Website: ulta-beauty
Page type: billing-address
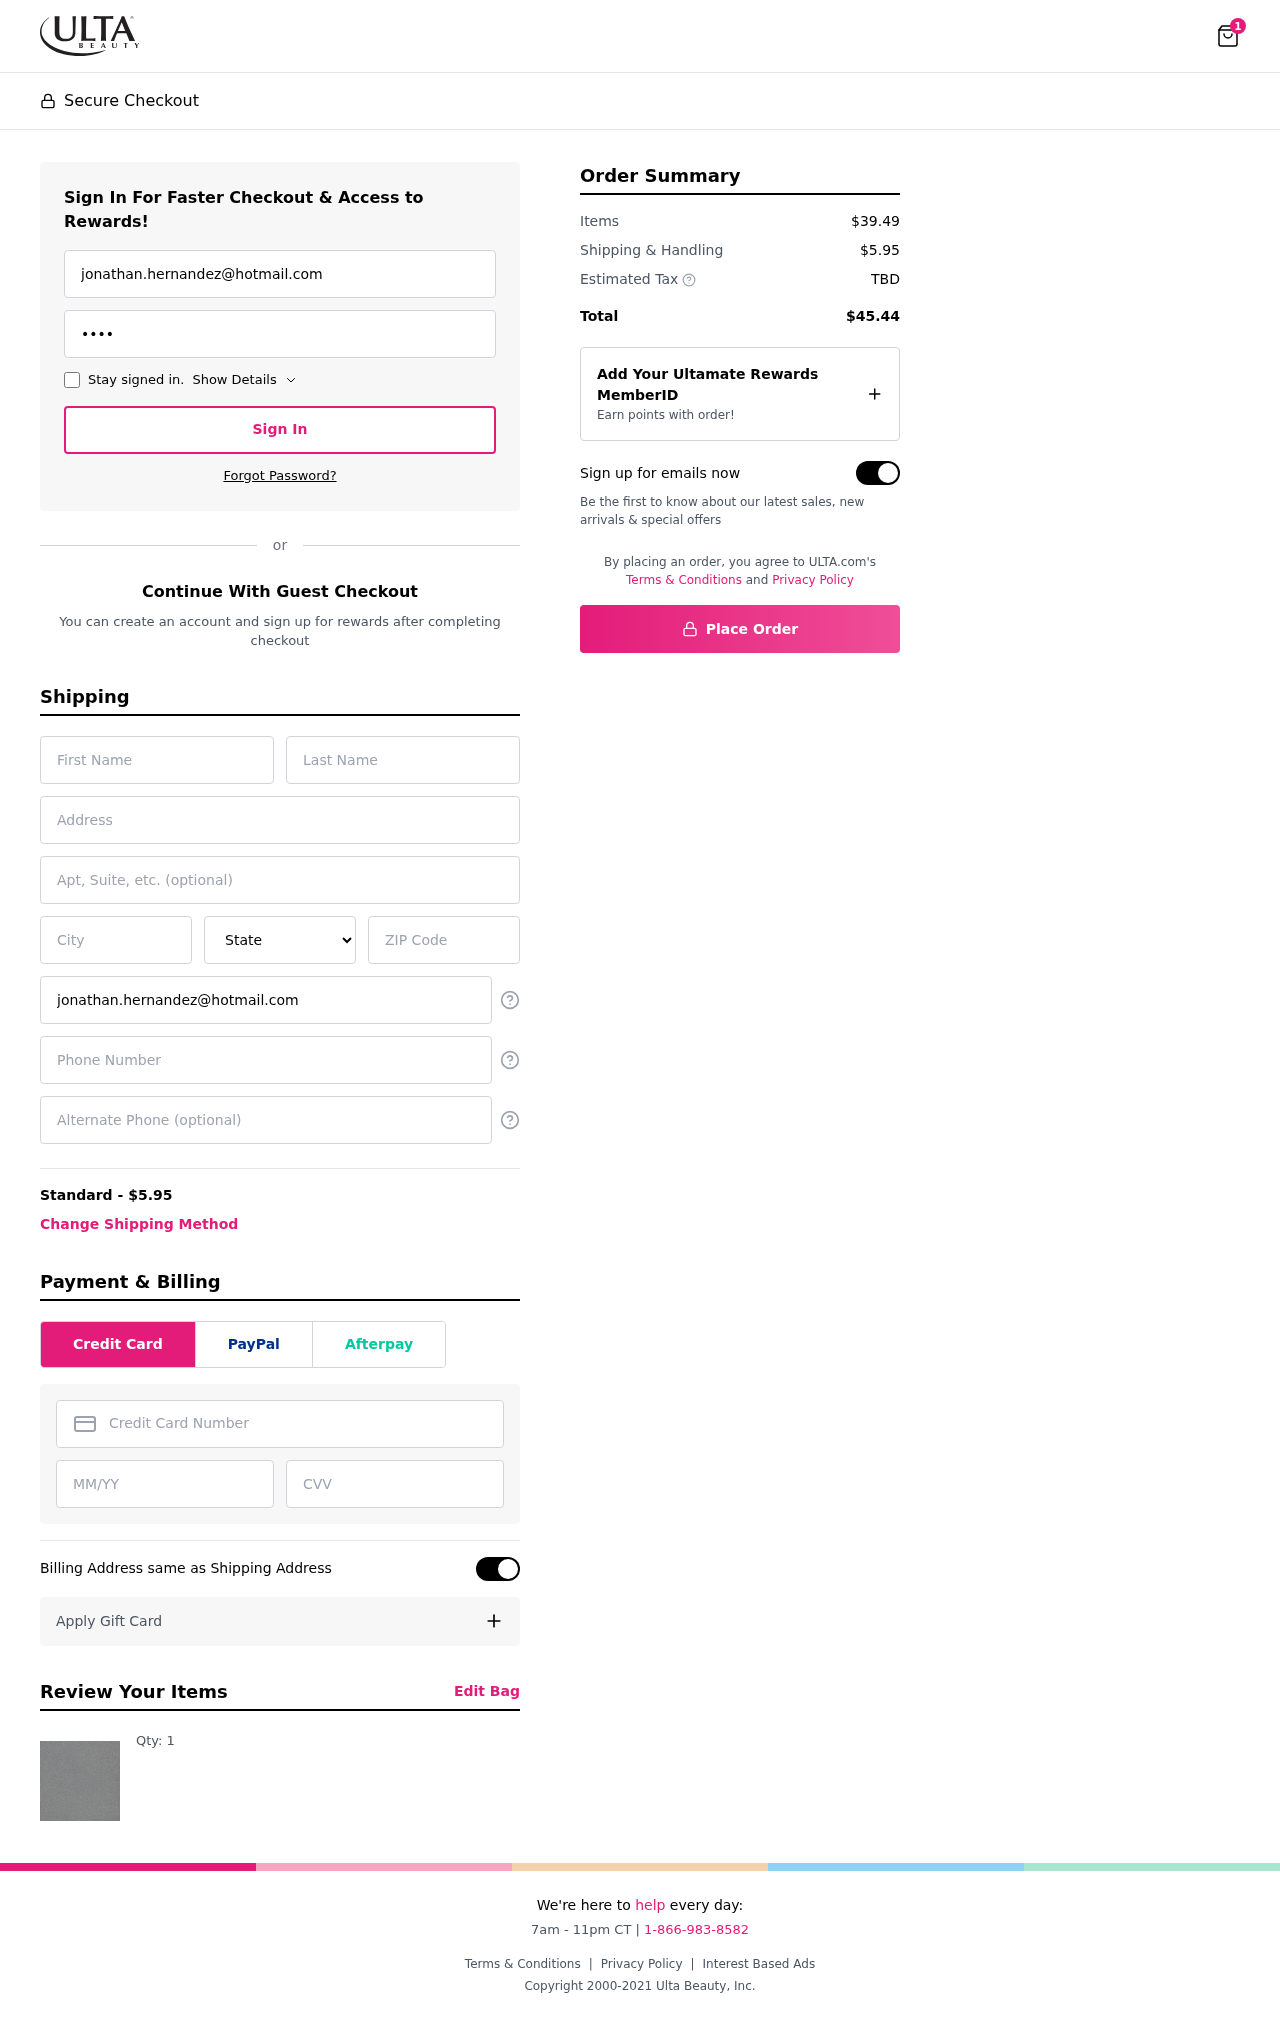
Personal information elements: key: PII_STATE
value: Maine
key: PII_EMAIL
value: jonathan.hernandez@hotmail.com
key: PII_FIRSTNAME
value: Jonathan
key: PII_LASTNAME
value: Hernandez
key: PII_STREET
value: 659 Torres Circle
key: PII_STREET2
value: Suite 668
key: PII_CITY
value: New Tiffanyview
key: PII_POSTCODE
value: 50113
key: PII_PHONE
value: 4437195455
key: PII_ALT_PHONE
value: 3742715621
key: PII_CARD_NUMBER
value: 3767 6253 7205 578
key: PII_CARD_EXPIRY
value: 04/26
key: PII_CARD_CVV
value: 4291
Product elements: key: PRODUCT1_QUANTITY
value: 1
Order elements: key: ORDER_NUM_ITEMS
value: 1
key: ORDER_SHIPPING_COST
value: $5.95
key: ORDER_SUBTOTAL
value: $39.49
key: ORDER_TOTAL
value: $45.44